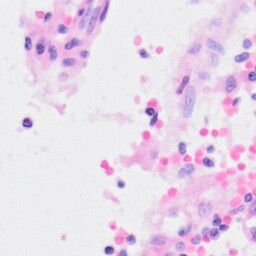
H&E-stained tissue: Kidney